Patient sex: F
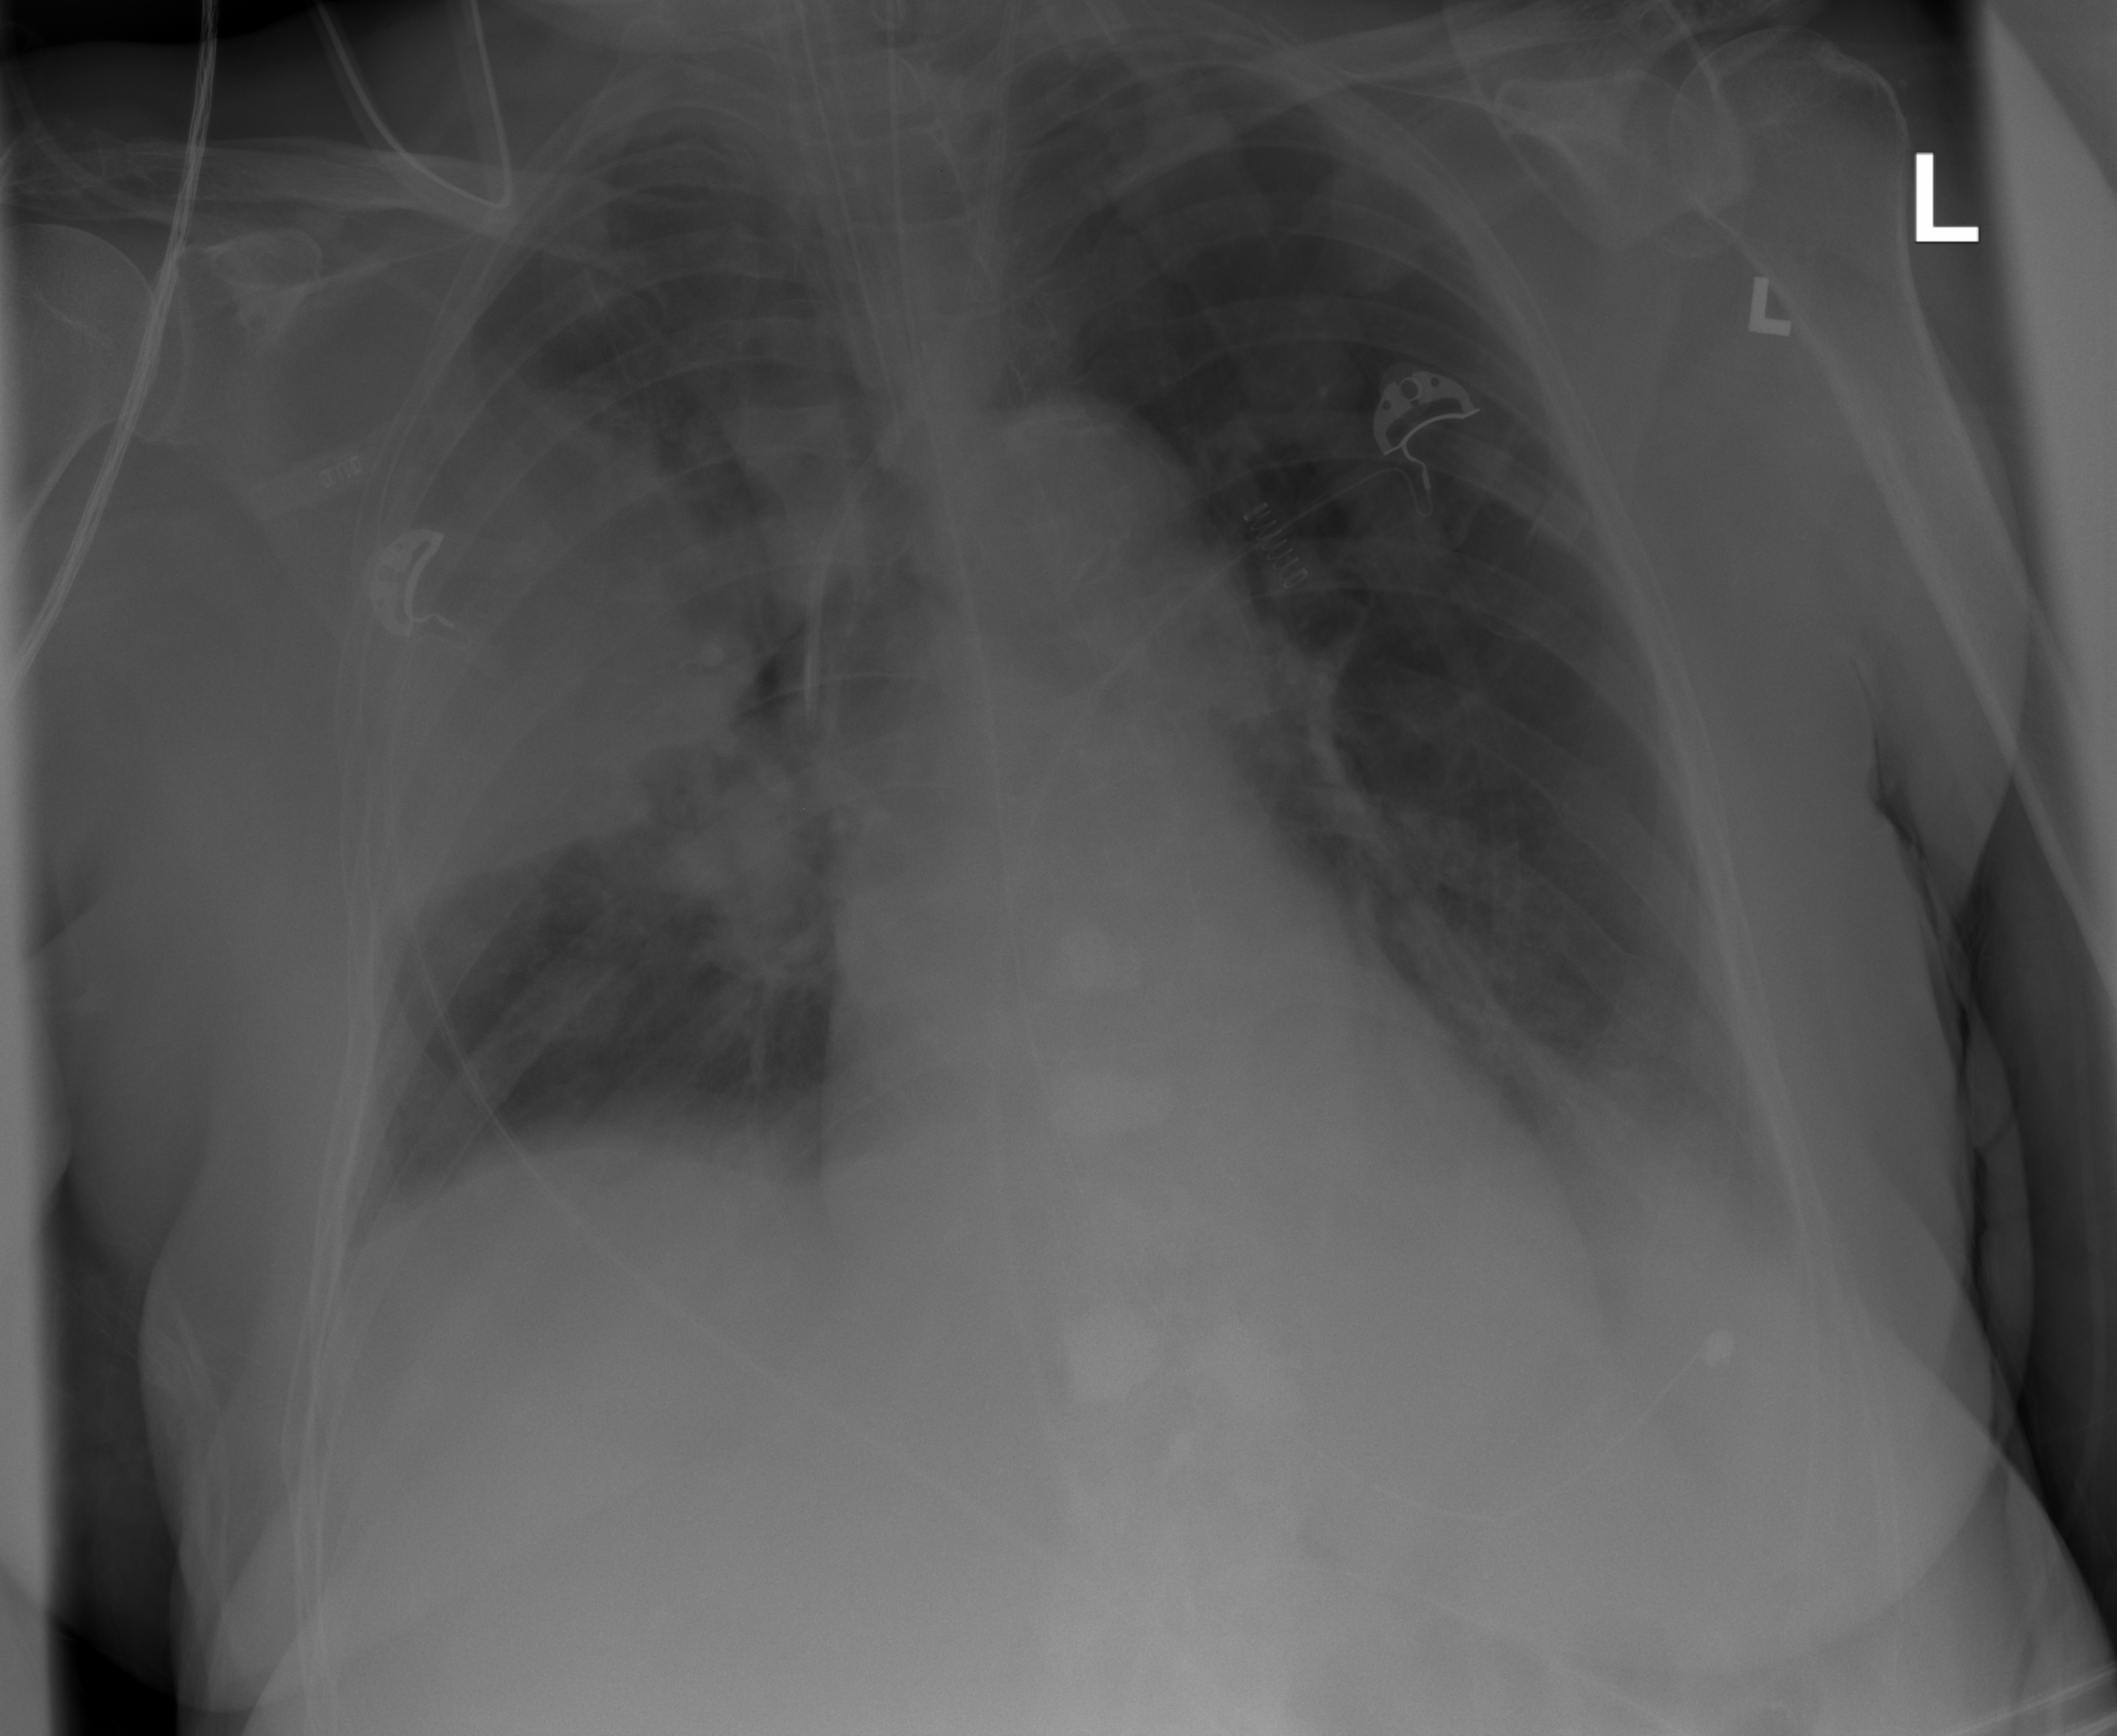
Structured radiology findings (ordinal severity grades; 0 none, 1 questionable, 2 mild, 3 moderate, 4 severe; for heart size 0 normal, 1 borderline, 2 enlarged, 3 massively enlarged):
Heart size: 0
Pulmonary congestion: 0
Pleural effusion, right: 0
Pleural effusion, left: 0
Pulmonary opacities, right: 0
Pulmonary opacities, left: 0
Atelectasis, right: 3
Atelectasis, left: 2